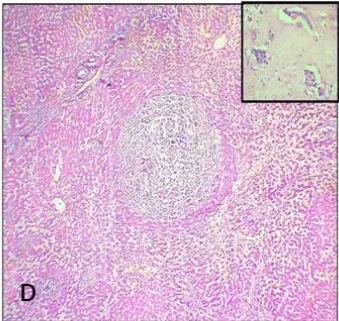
Histopathological findings. Satellite nodule of tumour surrounded by normal hepatic sinusoids (HE, 40x, inset-lymphovascular emboli).
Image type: pathology (h&e)